Interaction volume radius: 5 \u00c5
Interaction volume height: 10 \u00c5
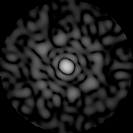
Disorder parameter: 0.8513